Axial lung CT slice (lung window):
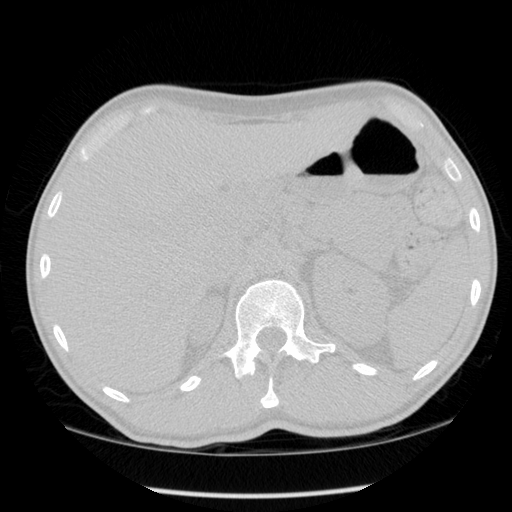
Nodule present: no